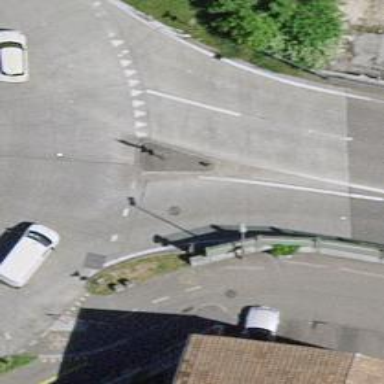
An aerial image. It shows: Road with "give way" sign.